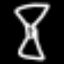
Label: hourglass